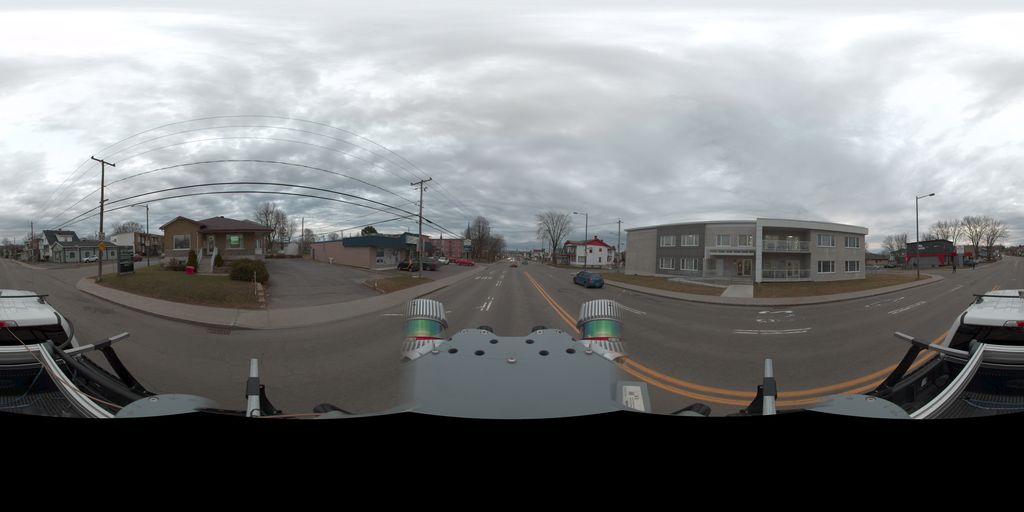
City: quebec_city